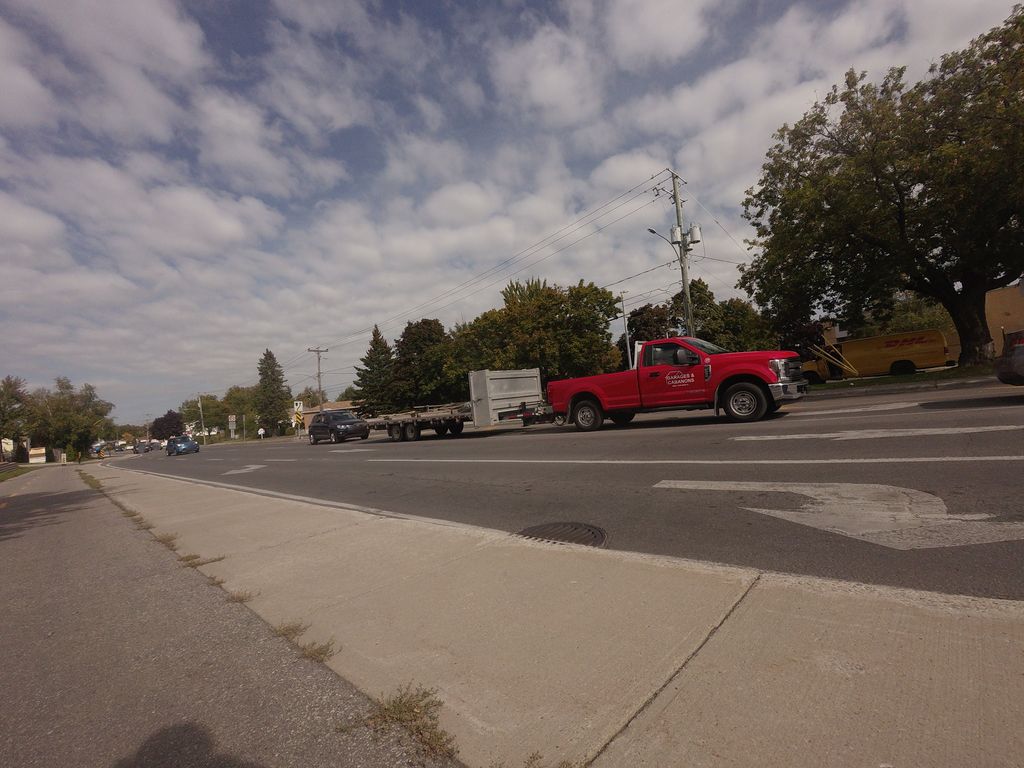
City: montreal